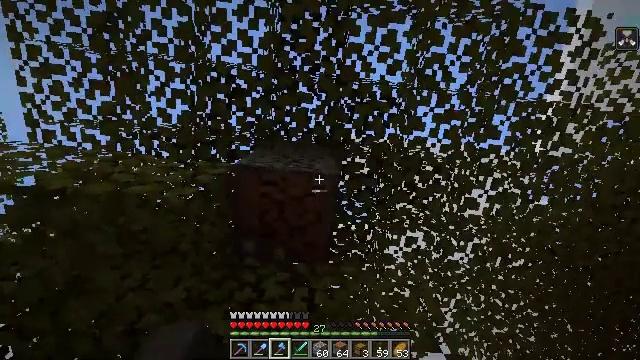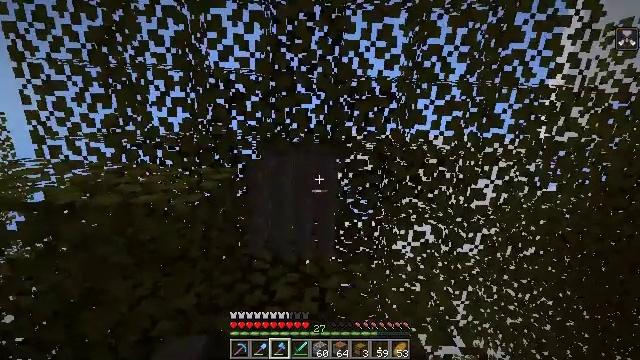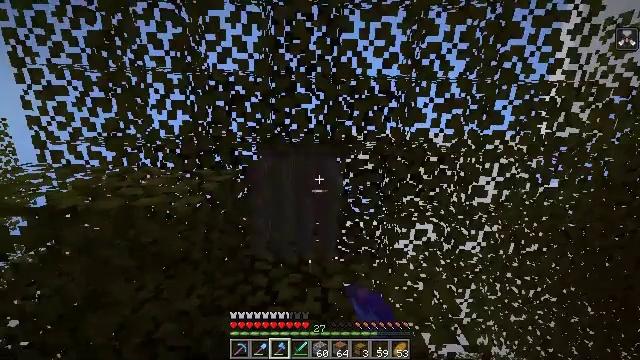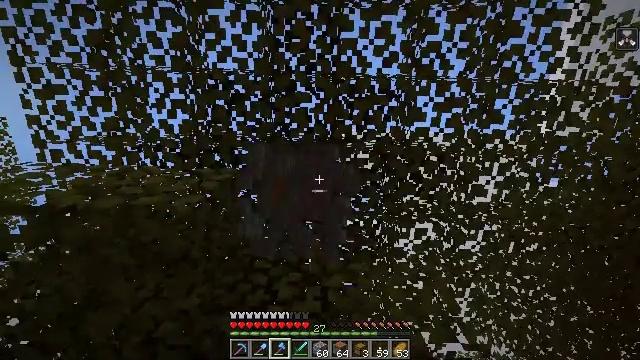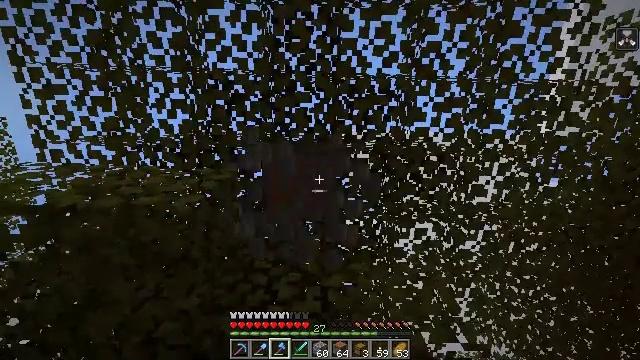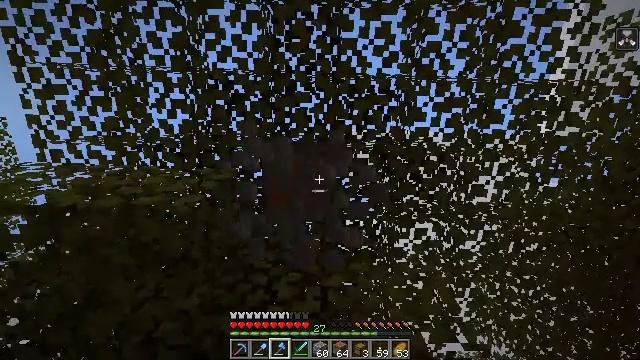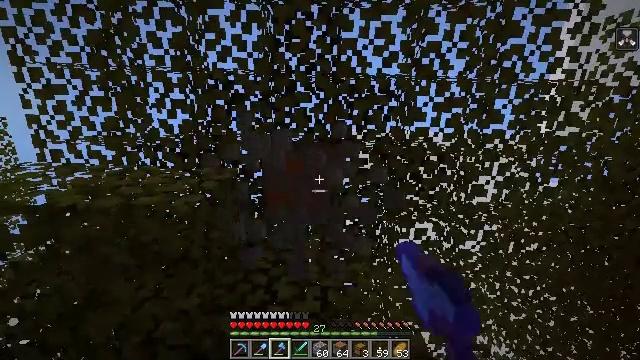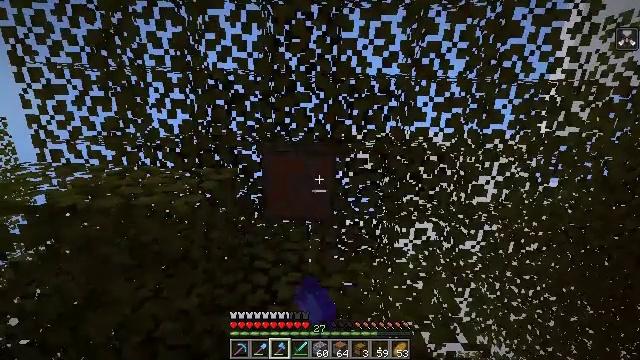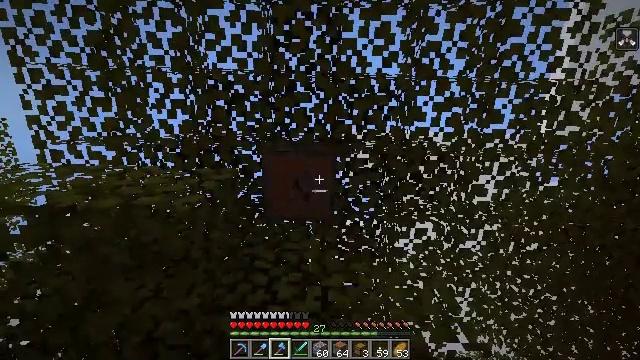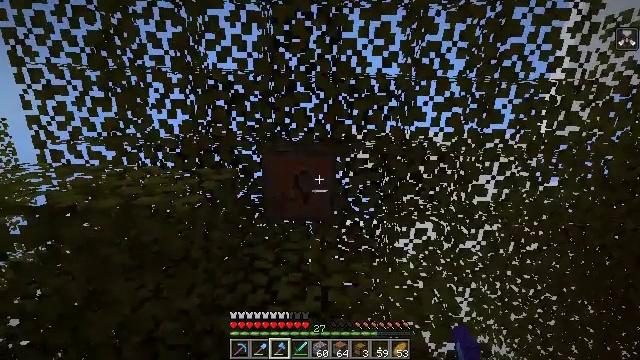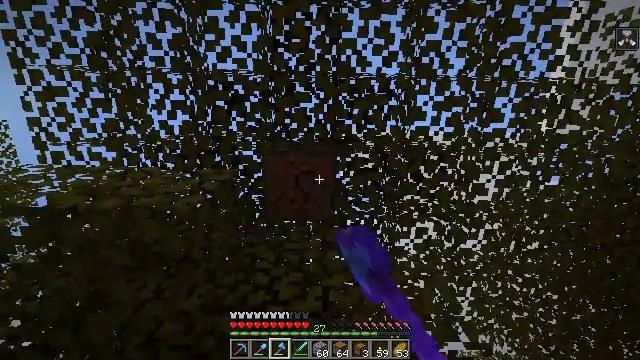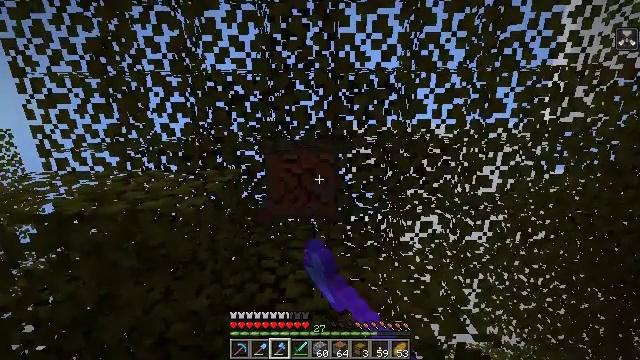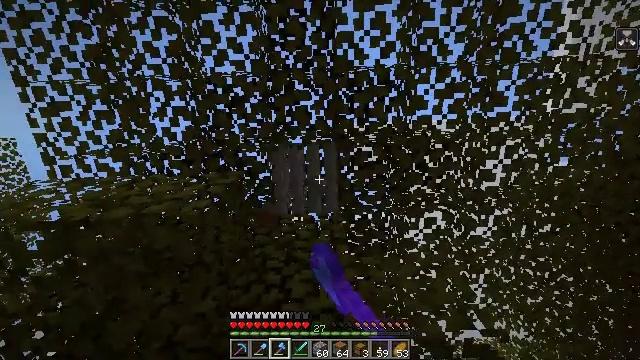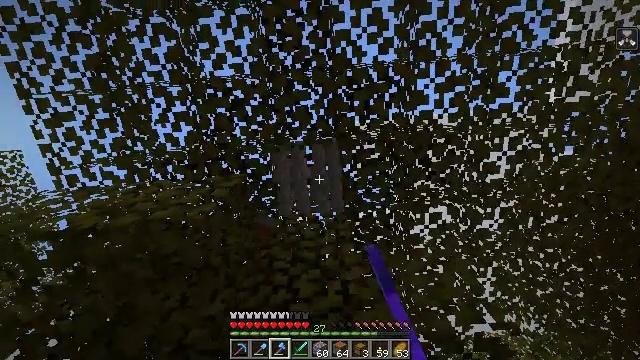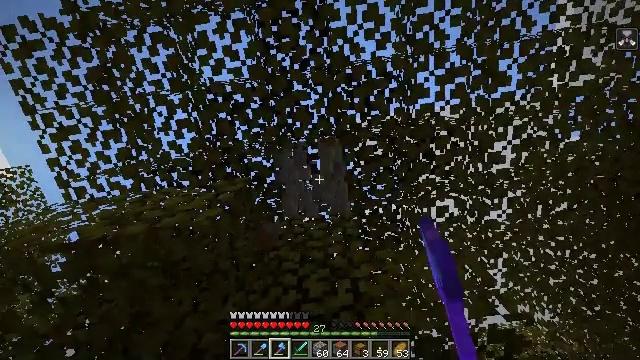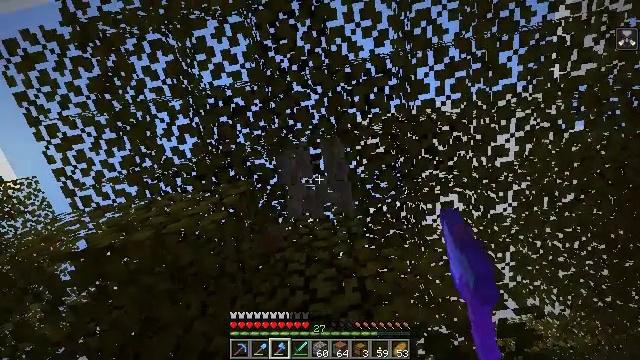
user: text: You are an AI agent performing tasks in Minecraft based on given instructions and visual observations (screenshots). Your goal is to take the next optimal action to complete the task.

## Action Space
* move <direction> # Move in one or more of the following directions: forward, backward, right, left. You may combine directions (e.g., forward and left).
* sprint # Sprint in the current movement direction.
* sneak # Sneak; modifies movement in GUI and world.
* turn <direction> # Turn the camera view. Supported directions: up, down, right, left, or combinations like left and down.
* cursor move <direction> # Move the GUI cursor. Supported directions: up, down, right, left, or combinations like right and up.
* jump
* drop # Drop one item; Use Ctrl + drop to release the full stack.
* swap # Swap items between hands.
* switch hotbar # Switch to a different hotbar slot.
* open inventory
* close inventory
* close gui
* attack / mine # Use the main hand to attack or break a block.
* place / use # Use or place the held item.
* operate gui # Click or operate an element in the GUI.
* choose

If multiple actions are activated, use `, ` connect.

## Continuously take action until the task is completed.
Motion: motion action
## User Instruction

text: Collect acacia logs by breaking the tree.
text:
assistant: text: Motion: turn left, attack / mine
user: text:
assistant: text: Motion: turn left, attack / mine
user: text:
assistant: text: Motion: attack / mine
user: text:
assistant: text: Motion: attack / mine
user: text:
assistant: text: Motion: attack / mine
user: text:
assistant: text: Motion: attack / mine
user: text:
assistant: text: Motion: attack / mine
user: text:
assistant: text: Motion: attack / mine
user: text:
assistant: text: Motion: attack / mine
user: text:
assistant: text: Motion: attack / mine
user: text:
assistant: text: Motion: turn left, attack / mine
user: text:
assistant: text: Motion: turn left, attack / mine
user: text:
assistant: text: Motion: turn left, attack / mine
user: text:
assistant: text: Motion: turn left, attack / mine
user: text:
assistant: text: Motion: turn left, attack / mine
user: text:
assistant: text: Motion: turn left, attack / mine
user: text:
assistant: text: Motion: attack / mine